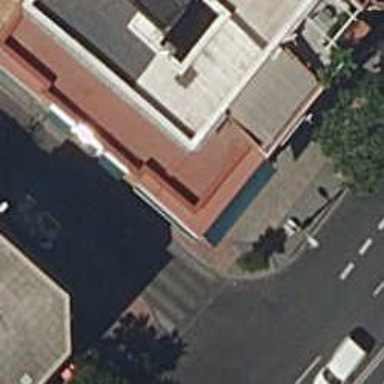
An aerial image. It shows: Greengrocer shop.